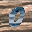
Label: 0